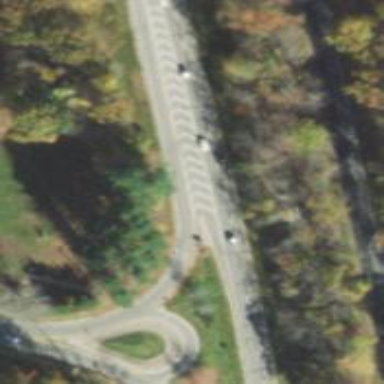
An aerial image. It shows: Trunk link highway.